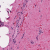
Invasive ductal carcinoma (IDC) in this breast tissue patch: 0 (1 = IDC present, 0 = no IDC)